Question: What is the first product?
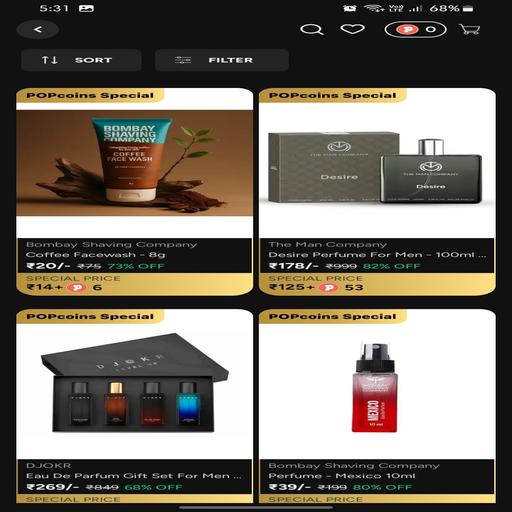
Answer: Coffee Facewash